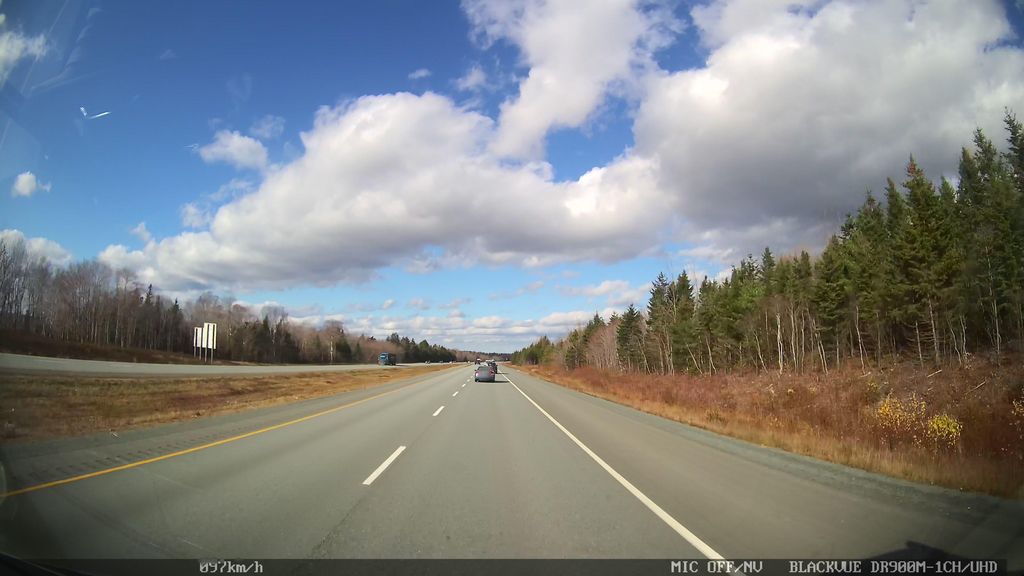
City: halifax